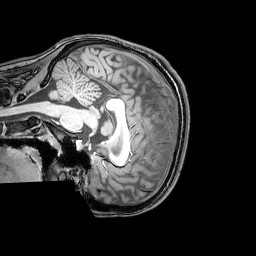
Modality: T1w
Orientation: sagittal
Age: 20
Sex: female
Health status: healthy
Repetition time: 0.081 s
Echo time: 0.037 s